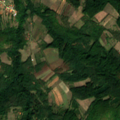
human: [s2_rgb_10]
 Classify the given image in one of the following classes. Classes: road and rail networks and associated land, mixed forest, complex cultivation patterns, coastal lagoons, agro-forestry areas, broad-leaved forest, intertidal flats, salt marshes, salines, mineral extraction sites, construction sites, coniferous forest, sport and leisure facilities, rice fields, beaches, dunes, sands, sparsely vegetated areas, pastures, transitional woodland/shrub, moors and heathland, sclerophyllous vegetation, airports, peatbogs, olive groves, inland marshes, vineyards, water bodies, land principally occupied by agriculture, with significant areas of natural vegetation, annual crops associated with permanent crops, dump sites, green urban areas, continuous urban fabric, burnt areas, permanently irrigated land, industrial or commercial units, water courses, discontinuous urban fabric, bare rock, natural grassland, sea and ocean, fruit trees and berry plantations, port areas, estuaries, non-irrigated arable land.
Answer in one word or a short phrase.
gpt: discontinuous urban fabric, complex cultivation patterns, land principally occupied by agriculture, with significant areas of natural vegetation, broad-leaved forest, transitional woodland/shrub